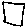
Label: square